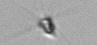
Label: Calciopappus